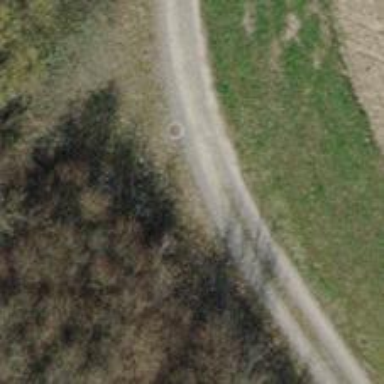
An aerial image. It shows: Track with grade2 pebblestone surface.